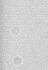
Label: camera_spot